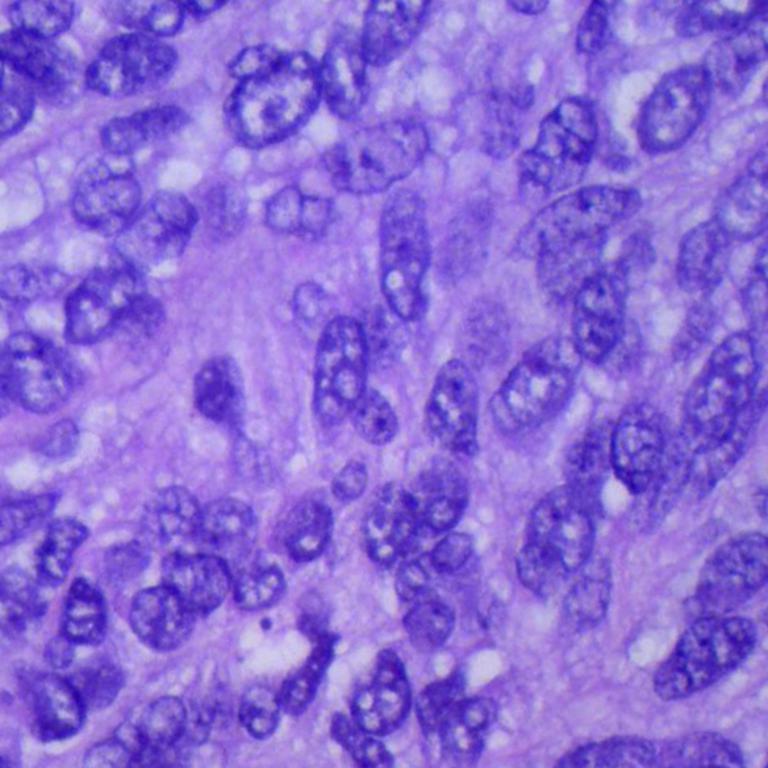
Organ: lung
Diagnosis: squamous carcinomas